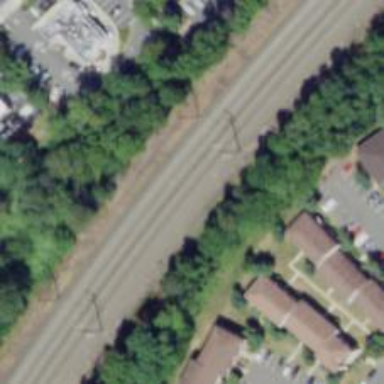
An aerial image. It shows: Railway track with contact lines for electrification.